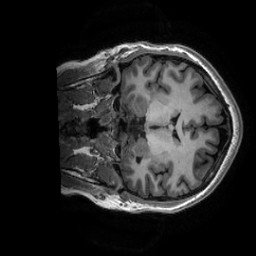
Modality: T1w
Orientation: coronal
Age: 30
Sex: female
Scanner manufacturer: ge
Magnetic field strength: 3 T
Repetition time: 0.0073 s
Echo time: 0.003 s